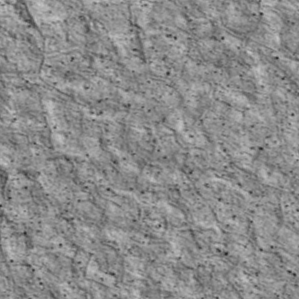
Label: non_frost